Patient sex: M
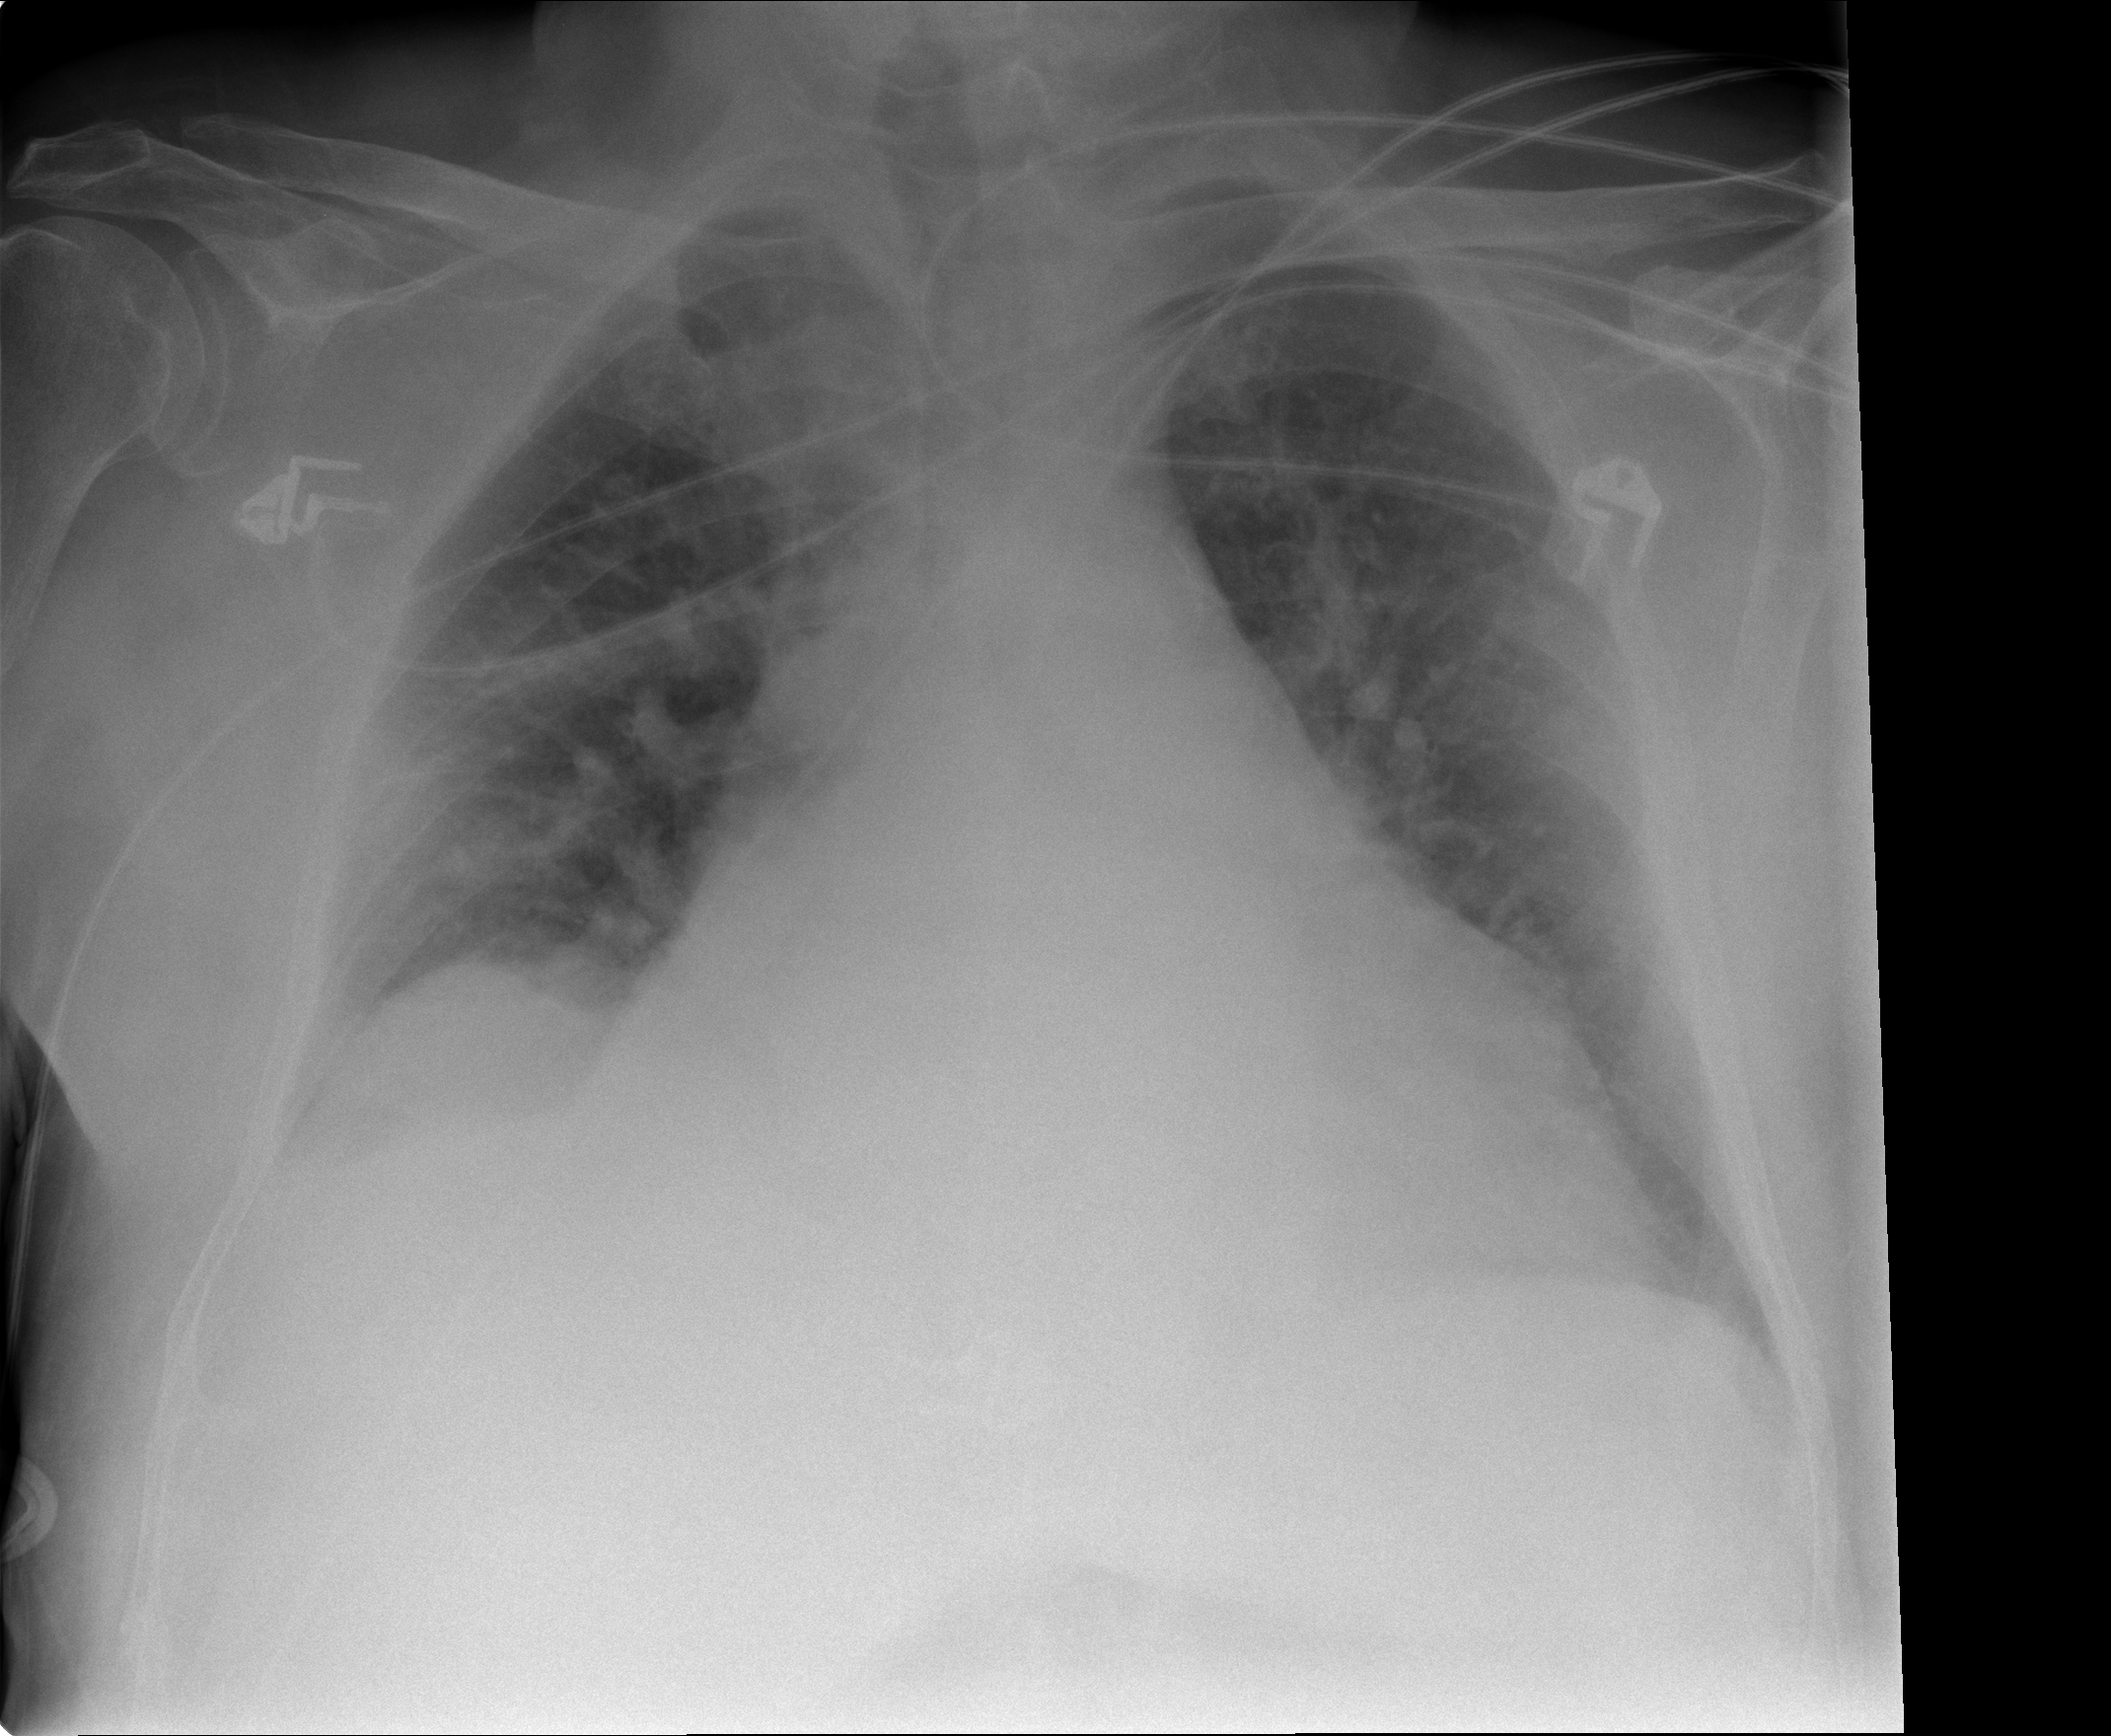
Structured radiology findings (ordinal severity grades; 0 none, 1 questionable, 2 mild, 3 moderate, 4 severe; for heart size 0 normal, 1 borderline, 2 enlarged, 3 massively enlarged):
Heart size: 3
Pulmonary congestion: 3
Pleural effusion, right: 2
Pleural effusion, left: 1
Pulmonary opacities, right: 2
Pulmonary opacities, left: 2
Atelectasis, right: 2
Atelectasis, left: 2